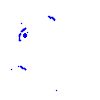
Particle: kaon